Interaction volume radius: 5 \u00c5
Interaction volume height: 10 \u00c5
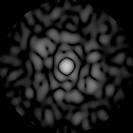
Disorder parameter: 0.8505